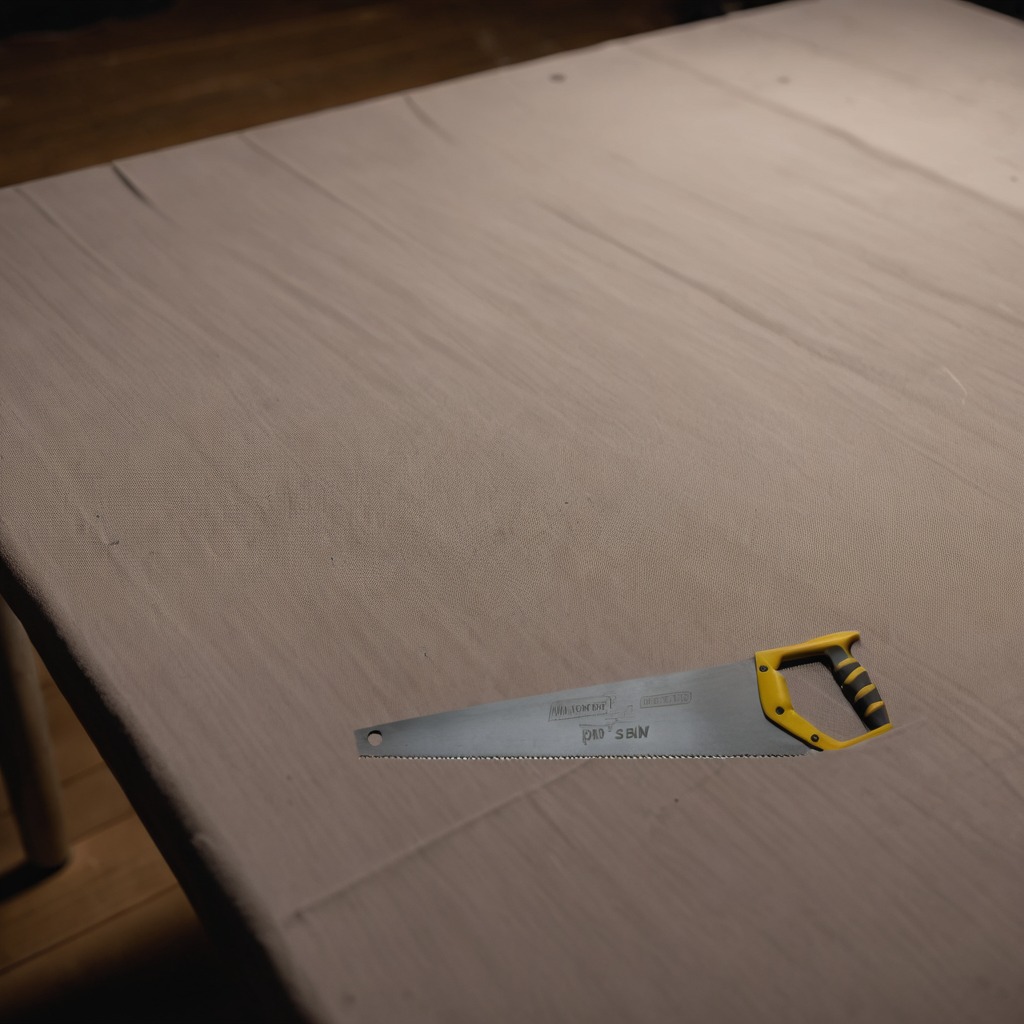
A metal saw lying on a wooden table inside a workshop at night.